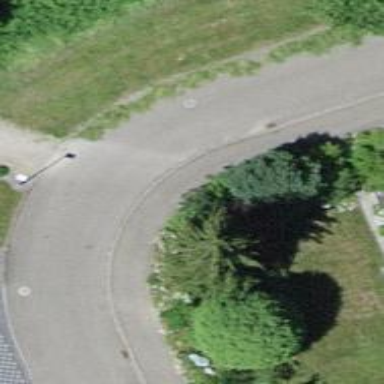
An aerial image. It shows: Sidewalk along the footway.